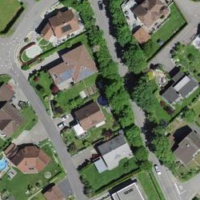
EUNIS habitat code: 54
Species observed at this site:
Chelidonium majus
Filipendula ulmaria